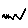
Label: zigzag